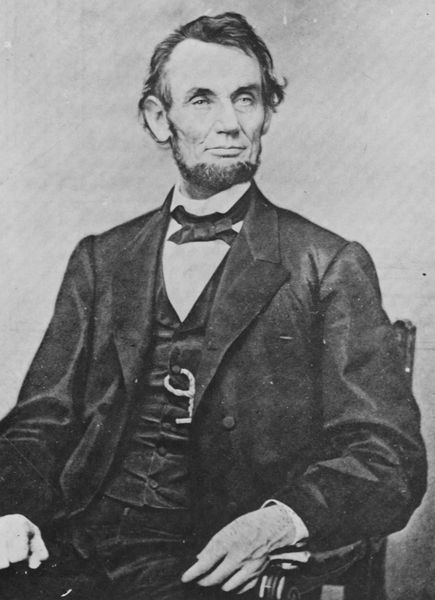
Titel: Präsident Lincoln
Künstler: Mathew B. Brady
Schlagwörter: hand, mann, weiß, grau, nase, ohr, schwarz, stuhl, anzug, bart, augen, gesicht, tot, hände, portrait, porträt, ohren, lächeln, ruhig, amerika, fliege, kinnbart, jacket, weste, foto, fotografie, faust, realism, präsident, historical, lincoln, abraham lincoln, fast, 19. jahrhundert, amerikanischer präsident, us-präsident